【题型】解答题　【知识点】解析几何　【难度】easy
用弧度制表示顶点在原点，始边与$x$轴的非负半轴重合，终边落在阴影部分的角的集合（不包括边界），如图所示.

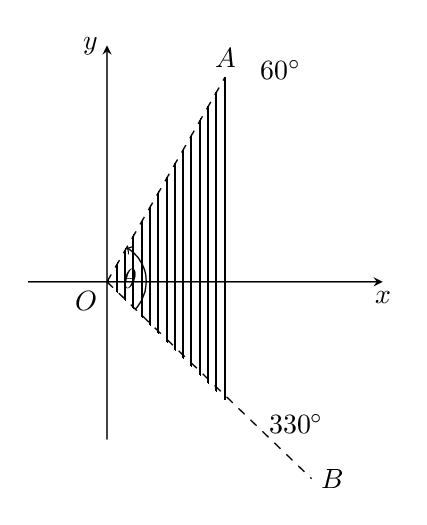
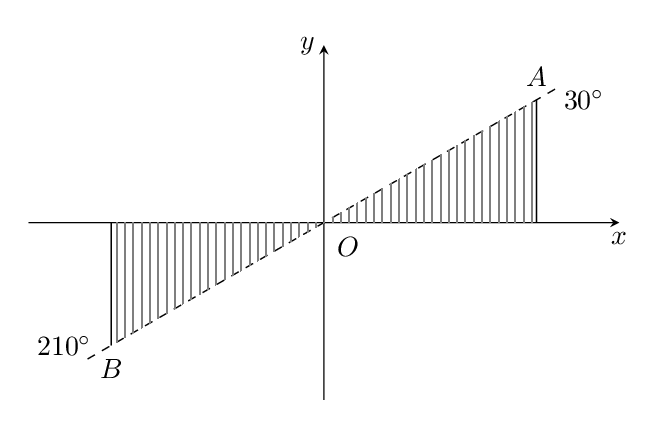
【解答】
\noindent 【答案】(1)$\left\{\theta \left|\, 2k\pi - \dfrac{\pi}{6} < \theta < 2k\pi + \dfrac{\pi}{3},\, k \in \mathbb{Z} \right.\right\}$;\\
\noindent (2)$\left\{\theta \left|\, n\pi < \theta < n\pi + \dfrac{\pi}{6},\, n \in \mathbb{Z} \right.\right\}$.\\
\noindent 【分析】结合图形，由终边相同的角的集合，即可得到结果.\\
\noindent 【详解】（1）因为$330^\circ$,$-\dfrac{\pi}{6}$的终边相同，$60^\circ = \dfrac{\pi}{3}$，所以阴影部分所表示的区域位于$-\dfrac{\pi}{6}$与$\dfrac{\pi}{3}$之间且跨越$x$轴的正半轴，所以终边落在阴影部分的角的集合为$\left\{\theta \left|\, 2k\pi - \dfrac{\pi}{6} < \theta < 2k\pi + \dfrac{\pi}{3},\, k \in \mathbb{Z} \right.\right\}$.\\
\noindent （2）因为$30^\circ = \dfrac{\pi}{6}$，$210^\circ = \dfrac{7\pi}{6}$，阴影部分所表示的区域由两部分组成，所以终边落在阴影部分的角的集合为\\
\noindent $\left\{\theta \left|\, 2k\pi < \theta < 2k\pi + \dfrac{\pi}{6},\, k \in \mathbb{Z} \right.\right\} \cup \left\{\theta \left|\, 2k\pi + \pi < \theta < 2k\pi + \dfrac{7\pi}{6},\, k \in \mathbb{Z} \right.\right\}$
\noindent $= \left\{\theta \left|\, 2k\pi < \theta < 2k\pi + \dfrac{\pi}{6},\, k \in \mathbb{Z} \right.\right\} \cup \left\{\theta \left|\, (2k+1)\pi < \theta < (2k+1)\pi + \dfrac{\pi}{6},\, k \in \mathbb{Z} \right.\right\}$\\
\noindent $= \left\{\theta \left|\, n\pi < \theta < n\pi + \dfrac{\pi}{6},\, n \in \mathbb{Z} \right.\right\}.$